Question: In my application i have a String array that i store my strings in it.
'''
private static String[] tokens = new String[1024];
'''
Format of my row which i create it in xml file is:
'''
<TableLayout
xmlns:android="http://schemas.android.com/apk/res/android"
android:layout_width="fill_parent"
android:layout_height="wrap_content"
android:shrinkColumns="*"
android:stretchColumns="*" >
<TableRow
android:layout_width="fill_parent"
android:layout_height="wrap_content"
android:gravity="center_horizontal"
android:layout_marginTop="10dip"
android:layout_marginBottom="10dip" >
<TextView
android:id="@+id/outstanding_contractdate"
android:layout_width="wrap_content"
android:layout_height="wrap_content"
android:textColor="#ffffff"
android:textSize="15sp" />
<TextView
android:id="@+id/outstanding_contractno"
android:layout_width="wrap_content"
android:layout_height="wrap_content"
android:textColor="#ffffff"
android:textSize="15sp" />
<TextView
android:id="@+id/outstanding_contractamount"
android:layout_width="wrap_content"
android:layout_height="wrap_content"
android:layout_alignParentRight="true"
android:textColor="#ffffff"
android:textSize="15sp" />
</TableRow>
</TableLayout>
'''
In onCreate(), i defined:
'''
lvOutstanding = (ListView) findViewById(R.id.outstanding_list);
myListAdapter = new MyListAdapter();
lvOutstanding.setAdapter(myListAdapter);
'''
and this is my adapter:
'''
class MyListAdapter extends ArrayAdapter<String>{
MyListAdapter(){
super(MSOutStanding.this, R.layout.list_outstanding, tokens);
}
public View getView(int position, View convertView, ViewGroup parent){
View row = convertView;
if(row == null){
LayoutInflater inflater = getLayoutInflater();
row = inflater.inflate(R.layout.list_outstanding, parent, false);
}
TextView tvContDate = (TextView) row.findViewById(R.id.outstanding_contractdate);
TextView tvContNo = (TextView) row.findViewById(R.id.outstanding_contractno);
TextView tvContAmount = (TextView) row.findViewById(R.id.outstanding_contractamount);
if(position == 0)
count = 0;
else
count = 3;
if(arrayLoop>0){
tvContDate.setText(tokens[position * count]);
Log.i("Count:", tokens[position * count]);
tvContNo.setText(tokens[position * count + 1]);
Log.i("Count:", tokens[position * count +1]);
tvContAmount.setText(tokens[position * count + 2]);
Log.i("Count:", tokens[position * count+2]);
arrayLoop -= 3;
Log.i("Count:", String.valueOf(arrayLoop));
}
return(row);
}
}
'''
as you saw, in each row i have three textView and i want to show each three items of array in each row. "arrayLoop" is and int variable that saved number of items in the "tokens[]" array.
Now, when i run the application, emulator shows 1024 rows without any data. where is my mistakes?
when i check the logcat (Thanks google for new beautiful design of logCat!), there is no problem and first 12 items in array has parameters and there for (12/3=4), i should see 4 rows with information. However, i have 1024 rows without information :(

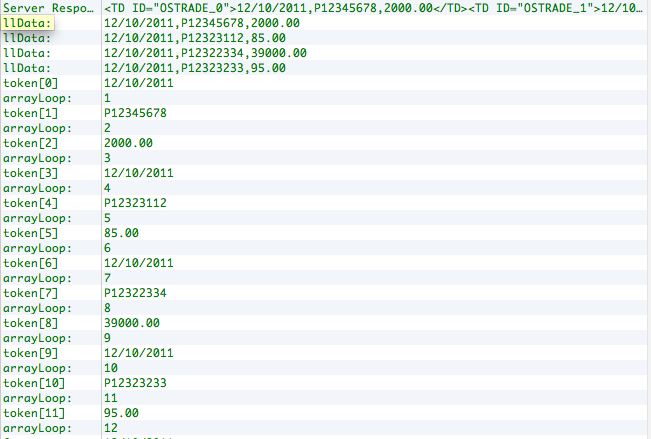
Answer: Your arrayLoop variable must be 0 or less. I think that your problem is where you've put arrayLoop in the if statement you meant to put count. But I can't see where you've defined arrayLoop or what you've assigned to it.